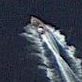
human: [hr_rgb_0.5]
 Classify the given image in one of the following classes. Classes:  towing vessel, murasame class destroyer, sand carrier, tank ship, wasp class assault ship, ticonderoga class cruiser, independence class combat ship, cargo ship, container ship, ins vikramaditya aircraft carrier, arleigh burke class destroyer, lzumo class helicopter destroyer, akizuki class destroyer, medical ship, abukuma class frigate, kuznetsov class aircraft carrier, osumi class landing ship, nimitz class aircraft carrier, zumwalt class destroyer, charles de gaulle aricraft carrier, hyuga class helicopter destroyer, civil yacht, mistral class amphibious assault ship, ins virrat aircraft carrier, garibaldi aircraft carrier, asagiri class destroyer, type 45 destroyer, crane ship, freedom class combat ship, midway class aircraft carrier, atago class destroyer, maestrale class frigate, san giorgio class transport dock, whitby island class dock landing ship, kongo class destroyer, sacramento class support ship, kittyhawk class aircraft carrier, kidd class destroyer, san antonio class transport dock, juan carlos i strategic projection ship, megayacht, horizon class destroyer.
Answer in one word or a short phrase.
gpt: Civil yacht